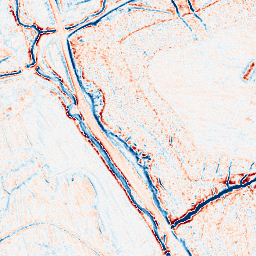
Category: edge_preserving
Decomposition family: anisotropic_diffusion
Decomposition parameters: iterations: 10
kappa: 50
gamma: 0.15
Upsampling method: bspline
Upsampling parameters: scale: 2
Upsampling scale: 2